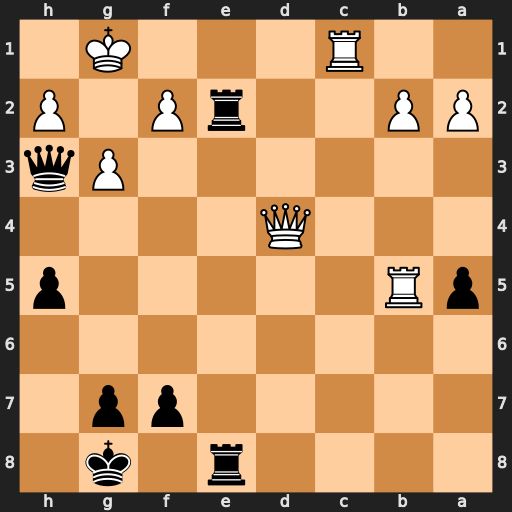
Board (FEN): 4r1k1/5pp1/8/pR5p/3Q4/6Pq/PP2rP1P/2R3K1
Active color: b
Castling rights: -
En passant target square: -
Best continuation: Re1+ Rxe1 Rxe1#